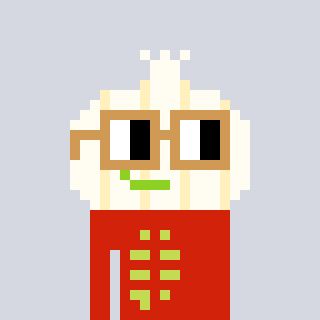
a pixel art character with square brown glasses, a garlic-shaped head and a red-colored body on a cool background